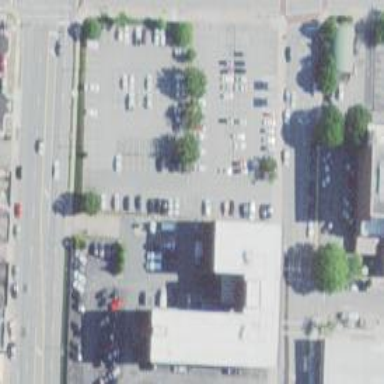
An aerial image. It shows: Police building.